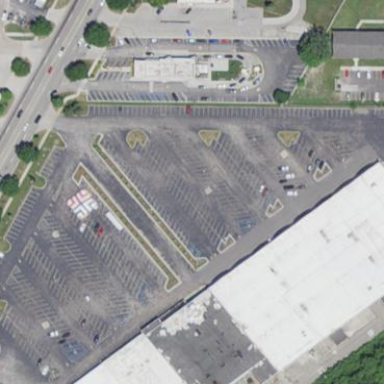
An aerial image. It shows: Retail building.